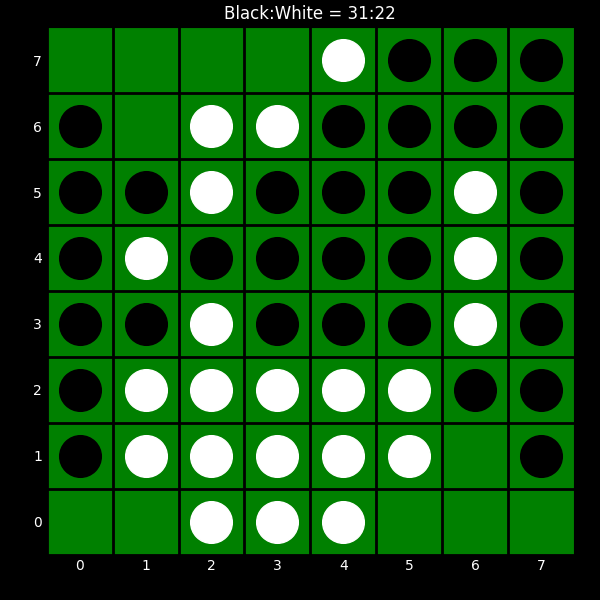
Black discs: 31
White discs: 22